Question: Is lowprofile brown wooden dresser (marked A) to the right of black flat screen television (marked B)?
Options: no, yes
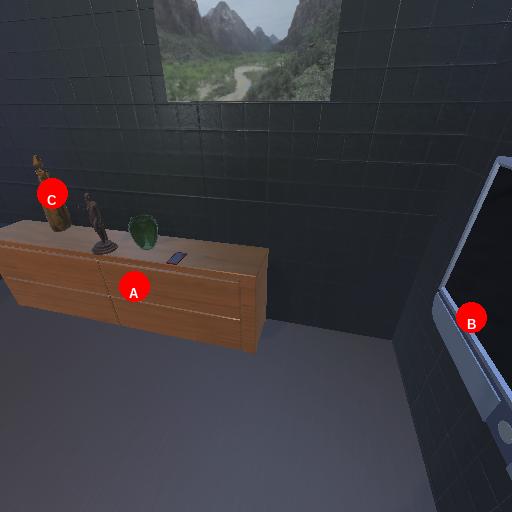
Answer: no